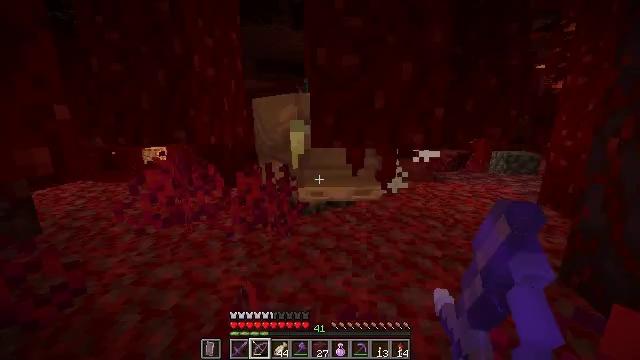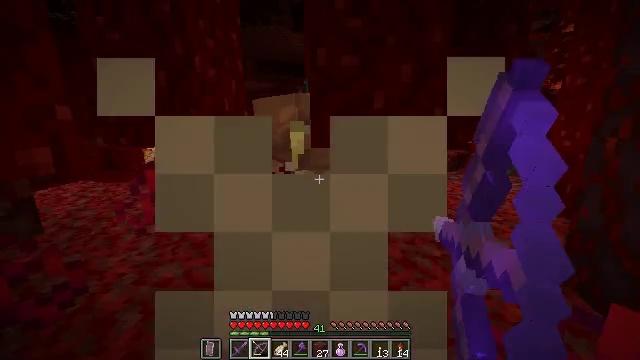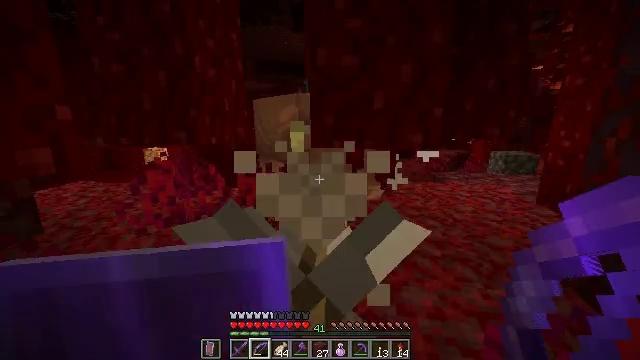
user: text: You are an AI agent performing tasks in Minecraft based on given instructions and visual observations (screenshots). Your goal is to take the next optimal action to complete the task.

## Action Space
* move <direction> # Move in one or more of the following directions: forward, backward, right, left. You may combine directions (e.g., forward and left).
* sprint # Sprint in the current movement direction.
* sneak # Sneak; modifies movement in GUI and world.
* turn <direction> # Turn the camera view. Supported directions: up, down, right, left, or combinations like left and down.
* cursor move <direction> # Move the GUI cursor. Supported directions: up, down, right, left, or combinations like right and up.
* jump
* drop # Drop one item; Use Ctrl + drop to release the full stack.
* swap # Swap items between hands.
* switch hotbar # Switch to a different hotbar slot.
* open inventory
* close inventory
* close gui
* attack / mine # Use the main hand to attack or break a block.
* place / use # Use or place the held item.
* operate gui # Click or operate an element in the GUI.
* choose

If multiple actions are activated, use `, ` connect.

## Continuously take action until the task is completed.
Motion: motion action
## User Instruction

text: Kill the hoglin.
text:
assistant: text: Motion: sneak, use / place
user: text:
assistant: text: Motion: sneak, use / place
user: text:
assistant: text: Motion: sneak, use / place